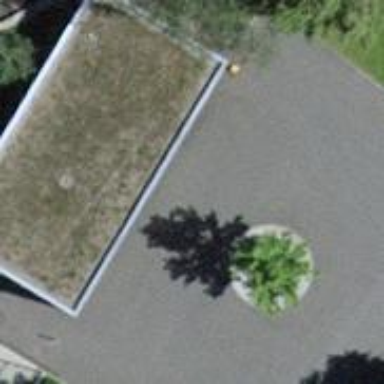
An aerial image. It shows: View of roof of building.